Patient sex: F
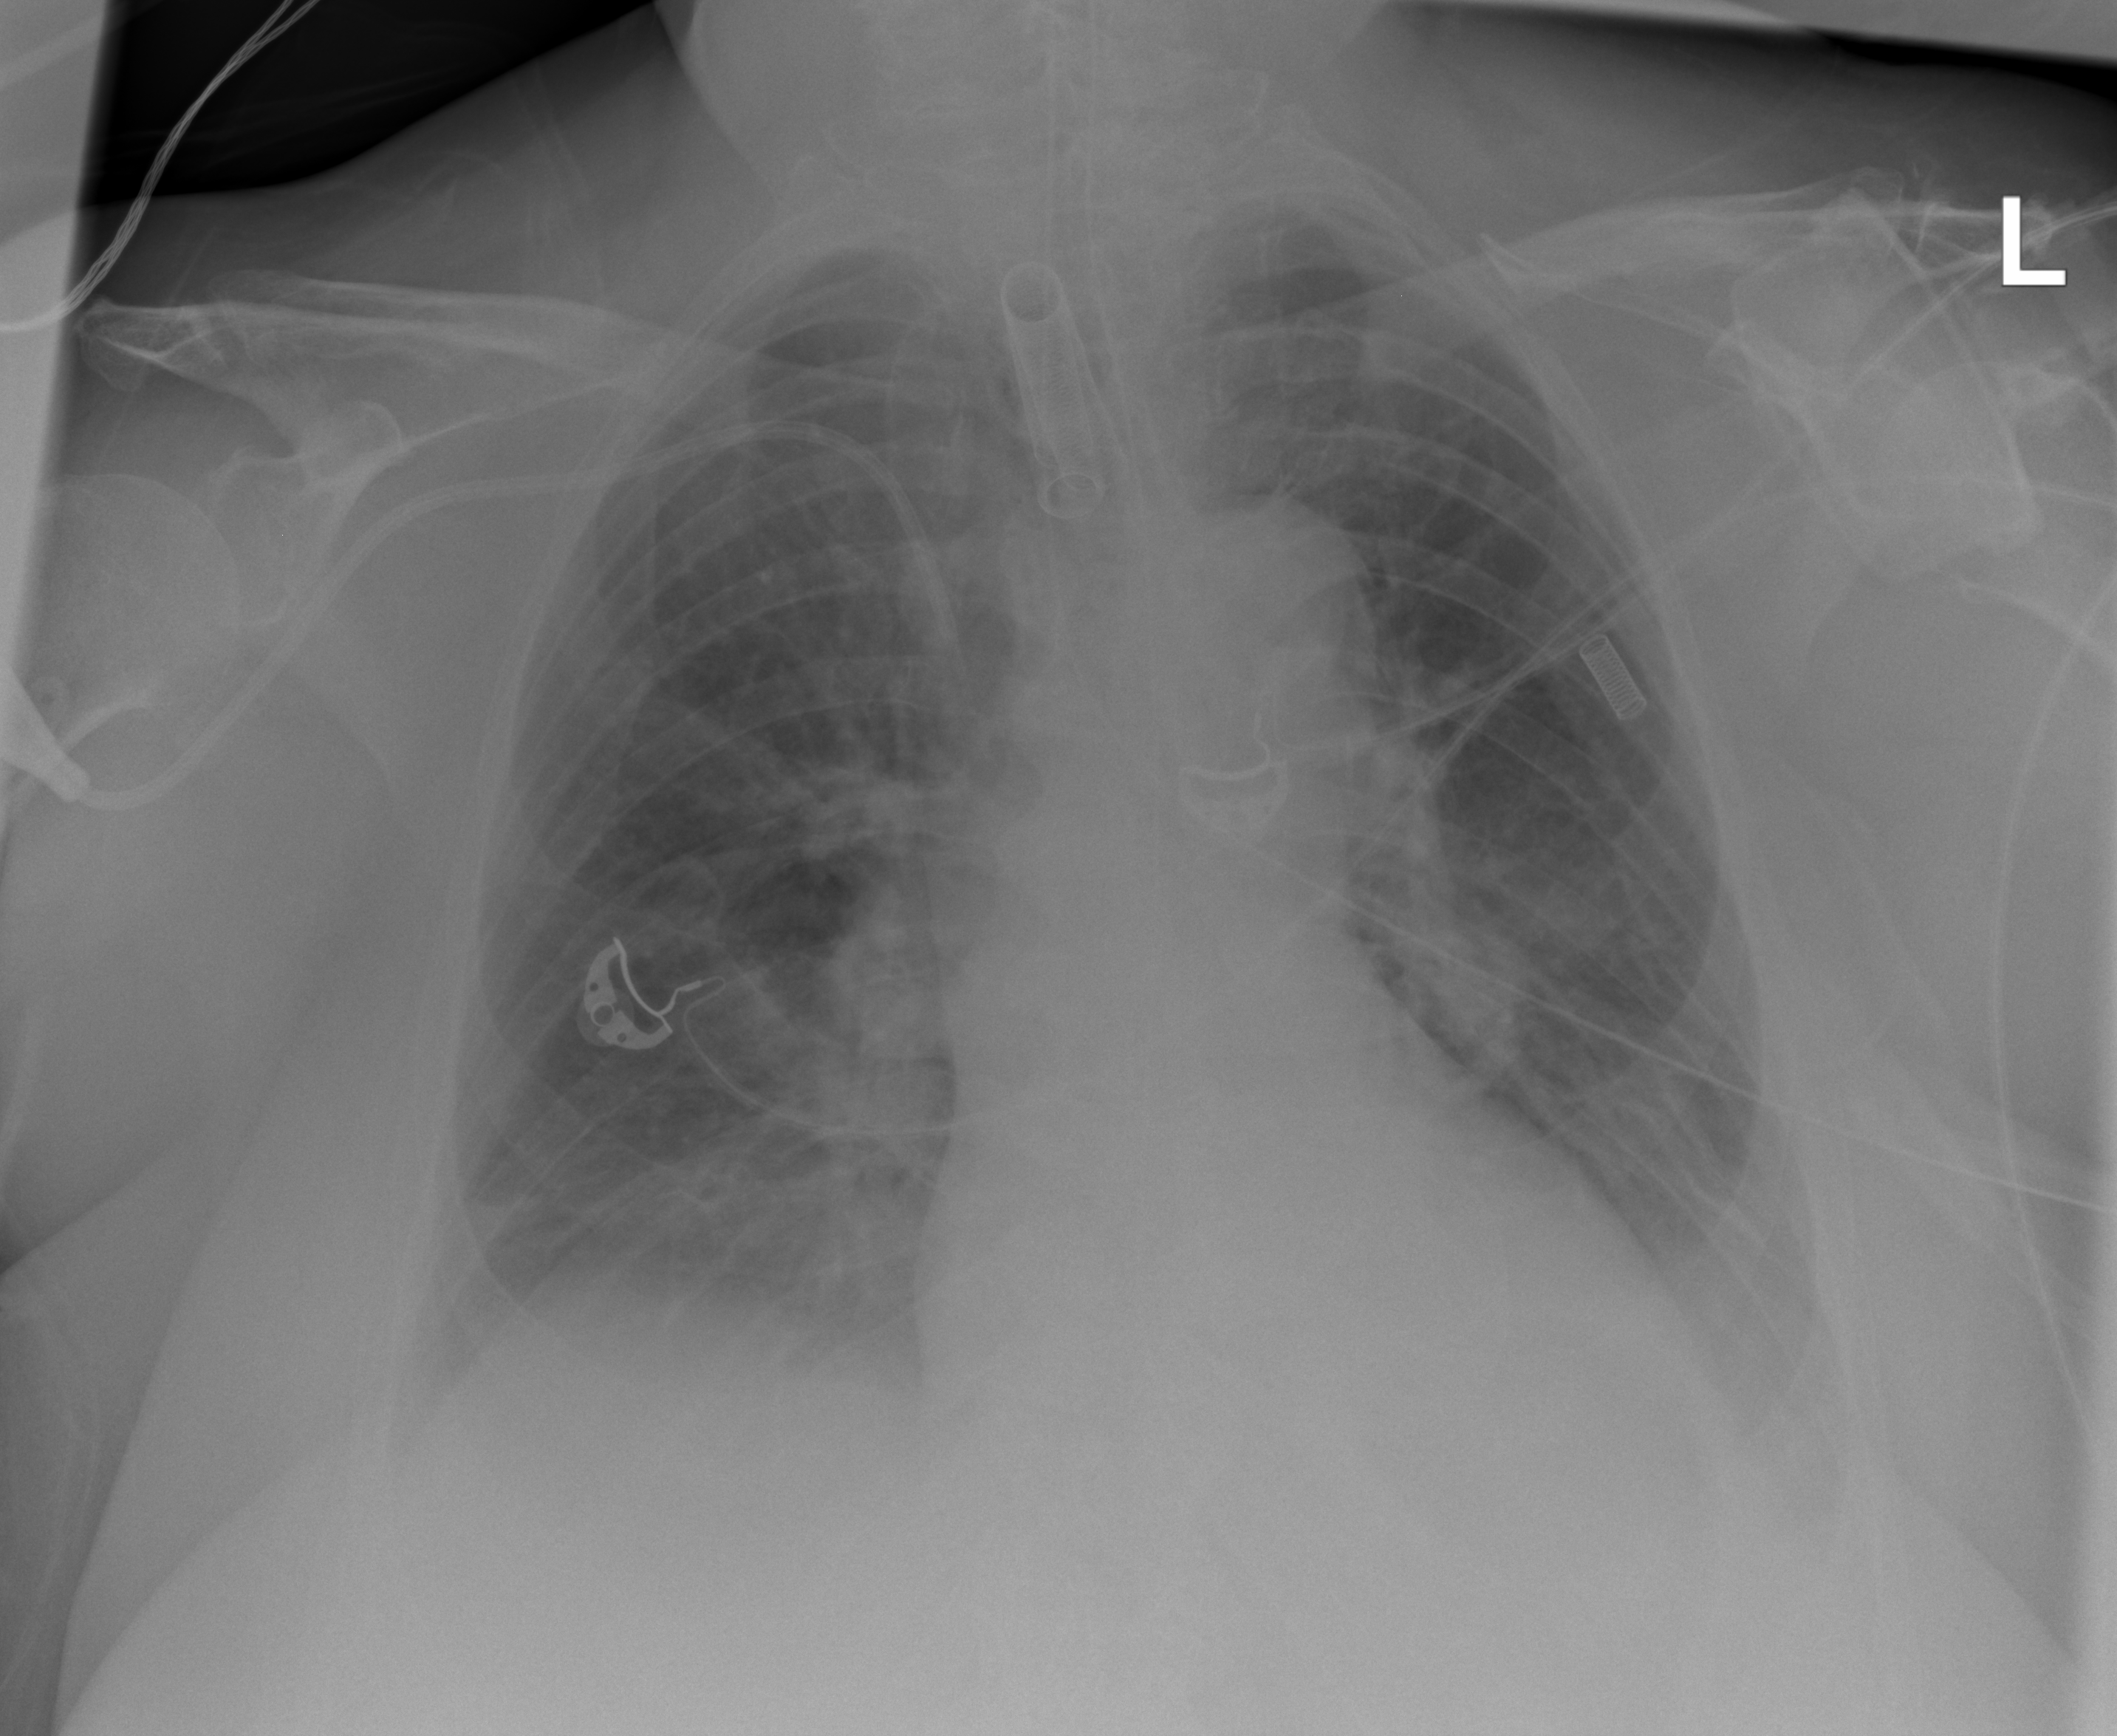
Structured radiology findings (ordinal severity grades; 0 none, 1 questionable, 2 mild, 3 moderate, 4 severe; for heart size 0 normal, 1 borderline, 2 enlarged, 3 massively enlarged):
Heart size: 1
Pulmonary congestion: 2
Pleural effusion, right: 2
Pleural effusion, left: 2
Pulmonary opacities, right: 2
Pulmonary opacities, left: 2
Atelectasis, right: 1
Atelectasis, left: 2